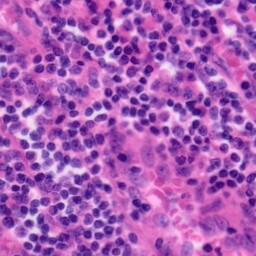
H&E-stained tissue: Tonsil